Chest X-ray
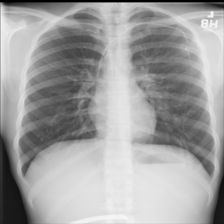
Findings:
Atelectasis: negative
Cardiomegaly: negative
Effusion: negative
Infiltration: negative
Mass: negative
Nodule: negative
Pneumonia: negative
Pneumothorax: negative
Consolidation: negative
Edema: negative
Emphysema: negative
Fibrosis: negative
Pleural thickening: negative
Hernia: negative